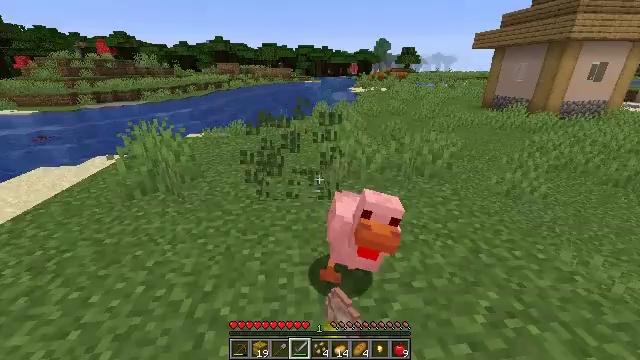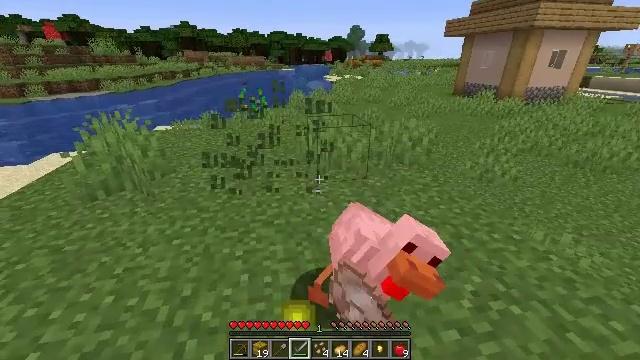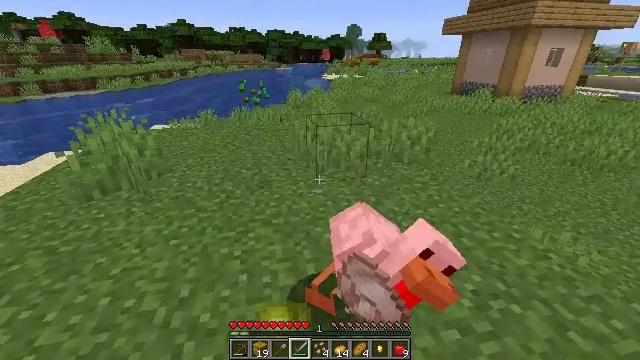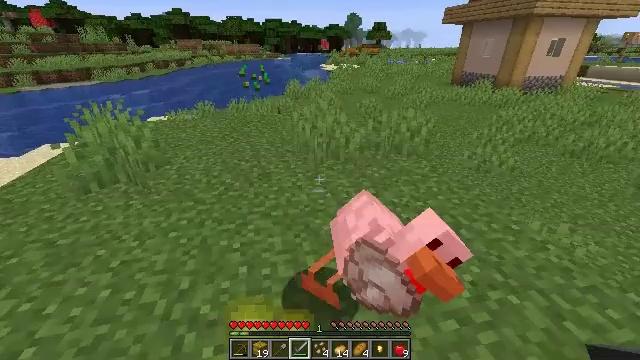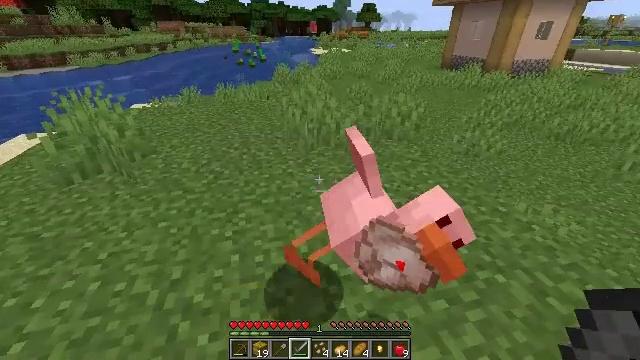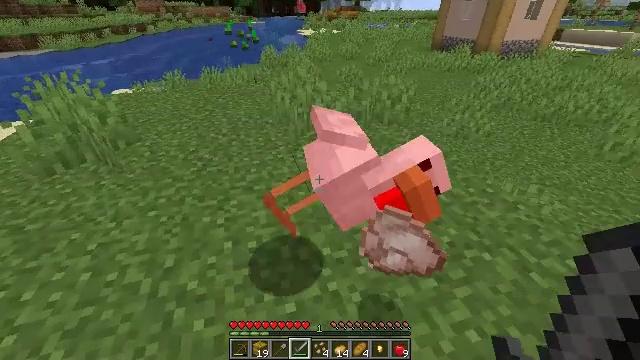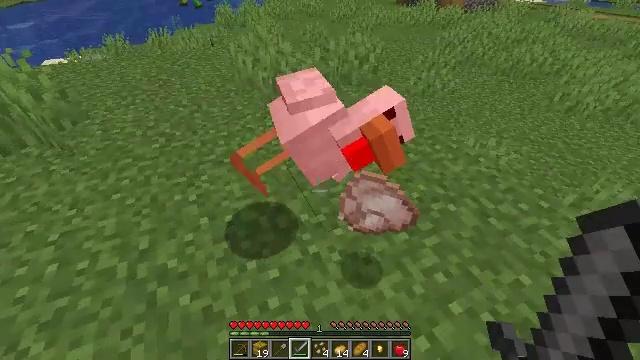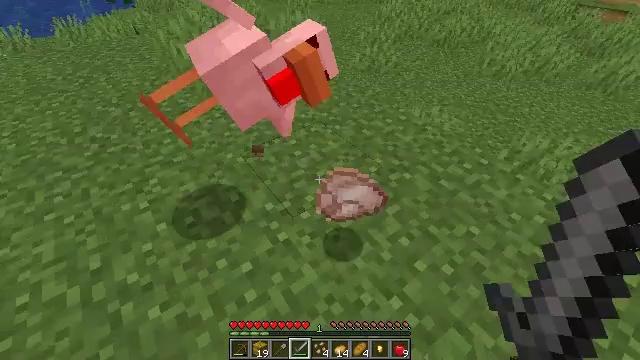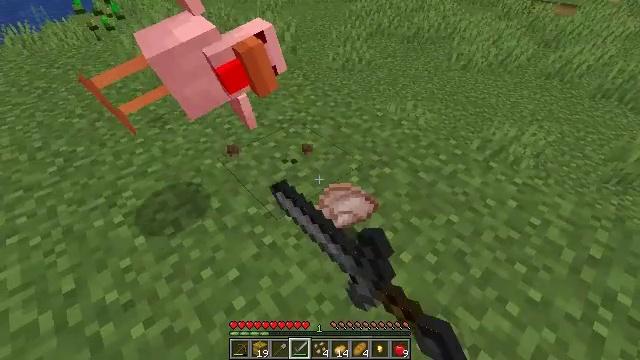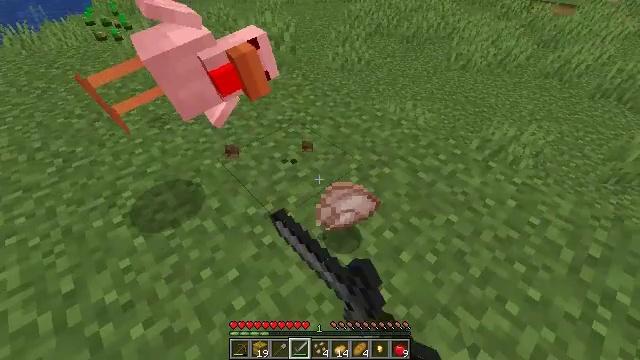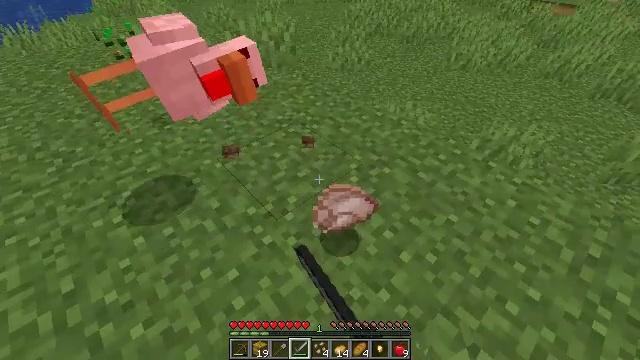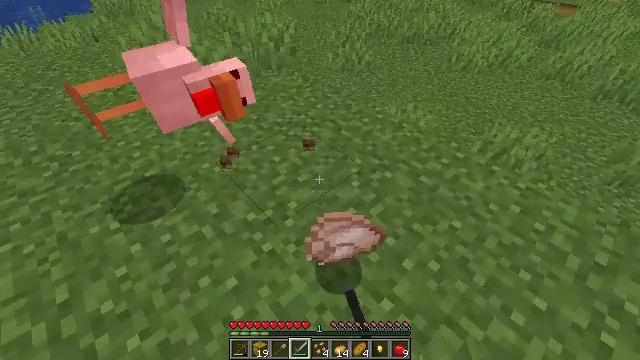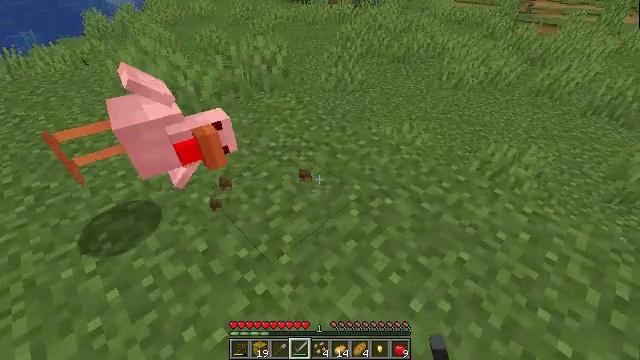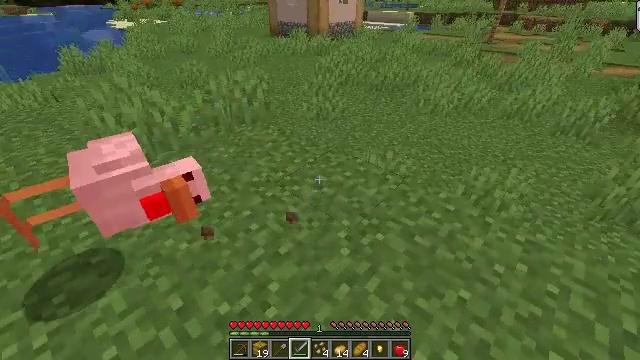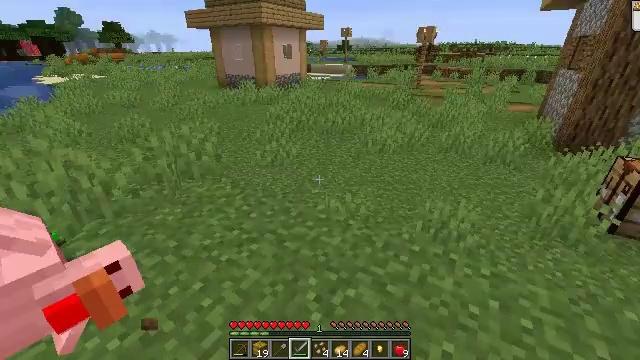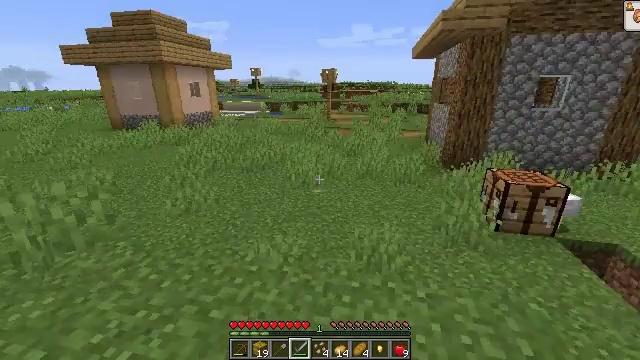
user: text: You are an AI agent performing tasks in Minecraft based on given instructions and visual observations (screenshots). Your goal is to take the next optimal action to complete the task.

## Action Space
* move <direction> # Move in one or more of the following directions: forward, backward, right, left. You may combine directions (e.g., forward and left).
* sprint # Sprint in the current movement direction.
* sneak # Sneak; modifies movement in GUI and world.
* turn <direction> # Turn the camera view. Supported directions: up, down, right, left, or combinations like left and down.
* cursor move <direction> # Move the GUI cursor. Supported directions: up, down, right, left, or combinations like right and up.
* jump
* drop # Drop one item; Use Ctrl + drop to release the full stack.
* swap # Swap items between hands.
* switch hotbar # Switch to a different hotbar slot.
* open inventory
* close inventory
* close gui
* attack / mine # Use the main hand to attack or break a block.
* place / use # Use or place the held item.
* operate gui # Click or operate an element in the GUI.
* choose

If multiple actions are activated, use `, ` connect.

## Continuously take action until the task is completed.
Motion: motion action
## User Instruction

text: Chop down the oak log.
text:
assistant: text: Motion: turn right and down
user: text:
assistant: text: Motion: no_op
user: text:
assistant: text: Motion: turn down
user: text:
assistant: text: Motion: turn right and down
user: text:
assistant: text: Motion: turn right and down
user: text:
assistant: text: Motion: turn right and down
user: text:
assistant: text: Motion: turn right and down, attack / mine
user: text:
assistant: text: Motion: turn right, attack / mine
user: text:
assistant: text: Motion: attack / mine
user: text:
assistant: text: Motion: no_op
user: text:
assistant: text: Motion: move forward
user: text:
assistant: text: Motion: move forward, turn right and up
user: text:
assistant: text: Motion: move forward, turn right and up
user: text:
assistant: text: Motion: move forward, turn right and up
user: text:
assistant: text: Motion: move forward, turn right and up
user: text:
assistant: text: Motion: move forward and move left, turn right and up
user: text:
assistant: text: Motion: move forward and move left, turn right
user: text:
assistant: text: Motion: move forward and move left
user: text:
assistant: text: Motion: move forward and move left
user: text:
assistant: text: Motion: move forward and move left
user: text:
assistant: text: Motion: move forward
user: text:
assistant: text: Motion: move forward
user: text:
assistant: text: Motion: move forward, turn left
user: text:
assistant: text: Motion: move forward
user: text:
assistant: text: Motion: move forward
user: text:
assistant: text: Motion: move forward
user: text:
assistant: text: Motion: move forward
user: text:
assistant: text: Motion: move forward
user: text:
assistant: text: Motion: move forward
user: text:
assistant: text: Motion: move forward